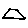
Label: hexagon